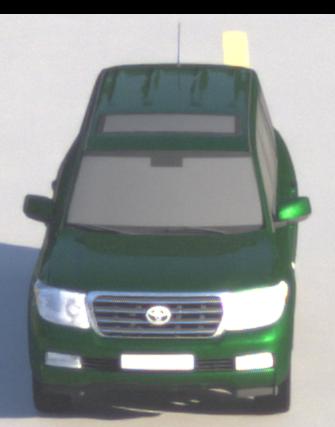
Make: Toyota
Model: Land Cruiser V8 4.7
Detailed model: Land Cruiser V8 (J20)
Model produced from: 2008/03
Model produced until: 2009/11
Doors: 5
Color: green
Road condition: dry road
Daytime: sunrise or sunset
Contrast: medium contrast